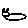
Label: cat